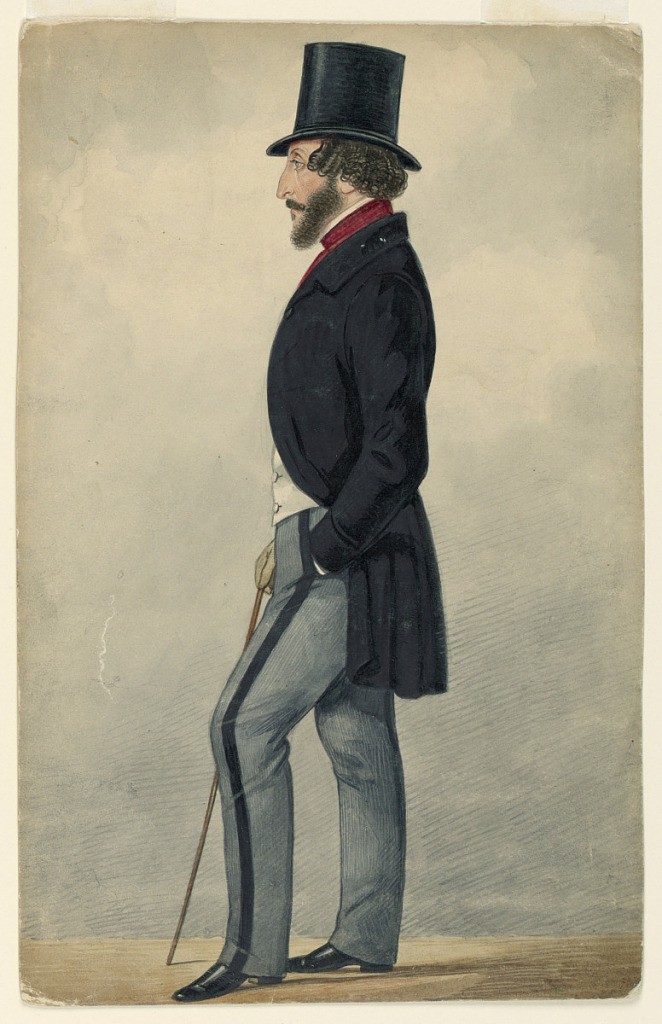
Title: Portrait of Lord Beauclerk
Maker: Richard Dighton, British, 1795–1880
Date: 1870–80
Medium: Pen and ink with watercolor
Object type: Drawing
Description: Vertical rectangle. A man wearing face whiskers and a top hat is seen full-length standing in left profile. He carries a walking stick.